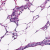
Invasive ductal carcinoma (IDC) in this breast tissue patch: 0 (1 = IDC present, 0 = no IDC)